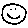
Label: smiley face